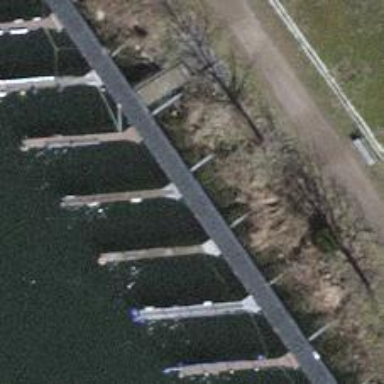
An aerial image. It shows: Pier made of metal with mooring facilities.